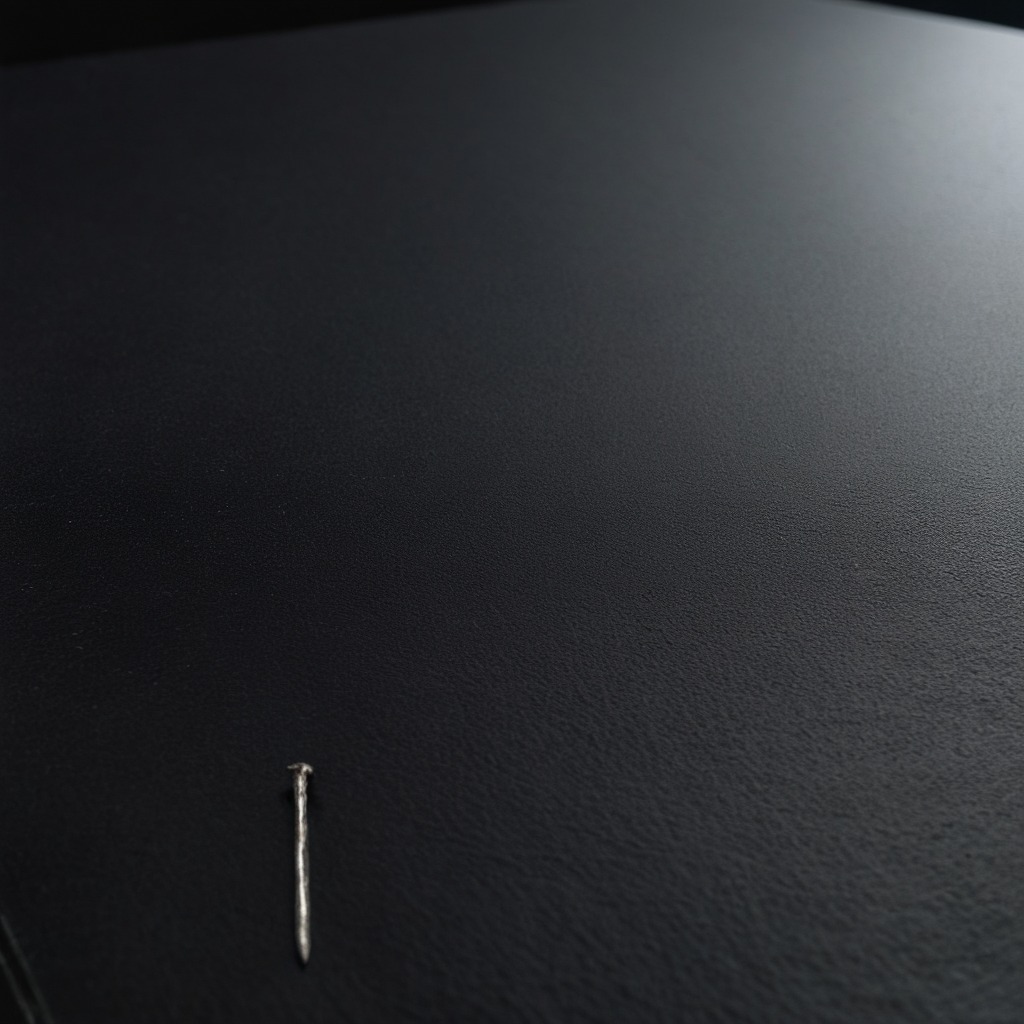
An iron nail lying on a clean granite tabletop covered with a black rubber mat inside a workshop at night dim ambient light soft shadows worn but beneath the mat